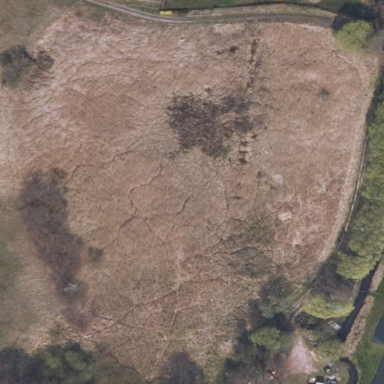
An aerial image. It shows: Reedbed wetland area.